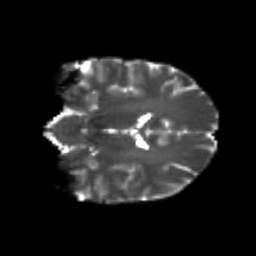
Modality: T2w
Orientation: coronal
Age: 23
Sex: female
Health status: healthy
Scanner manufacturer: philips
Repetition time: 7.388 s
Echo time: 0.08599 s